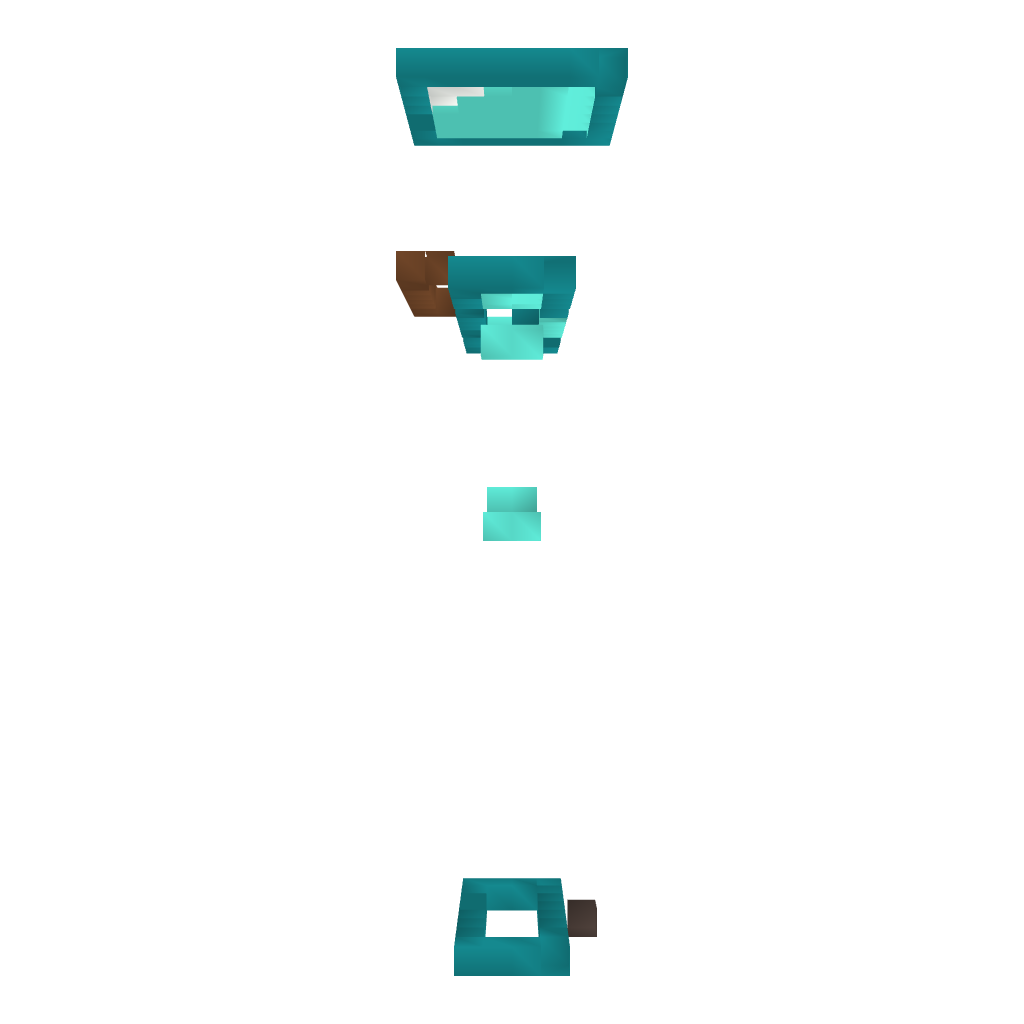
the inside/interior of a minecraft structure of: Demigod Statue